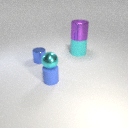
large cyan rubber cylinder behind small blue rubber cylinder